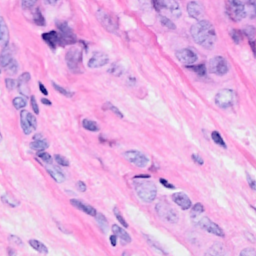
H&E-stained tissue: Breast